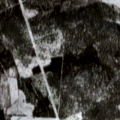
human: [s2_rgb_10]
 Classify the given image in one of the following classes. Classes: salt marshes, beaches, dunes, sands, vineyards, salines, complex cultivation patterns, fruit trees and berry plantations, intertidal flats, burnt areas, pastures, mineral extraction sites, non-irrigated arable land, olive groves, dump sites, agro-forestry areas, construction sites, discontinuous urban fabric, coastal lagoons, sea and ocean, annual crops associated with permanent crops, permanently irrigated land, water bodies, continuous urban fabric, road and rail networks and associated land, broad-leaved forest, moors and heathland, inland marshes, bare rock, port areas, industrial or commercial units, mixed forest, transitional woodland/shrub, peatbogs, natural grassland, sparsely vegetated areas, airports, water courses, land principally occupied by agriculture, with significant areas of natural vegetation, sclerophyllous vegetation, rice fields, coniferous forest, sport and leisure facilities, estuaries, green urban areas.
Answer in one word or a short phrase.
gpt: coniferous forest, mixed forest, transitional woodland/shrub